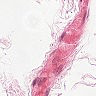
Metastatic tissue present: no